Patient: sex M, age 60
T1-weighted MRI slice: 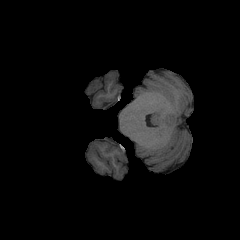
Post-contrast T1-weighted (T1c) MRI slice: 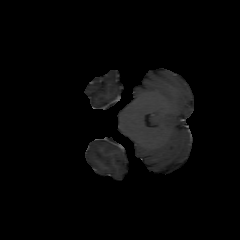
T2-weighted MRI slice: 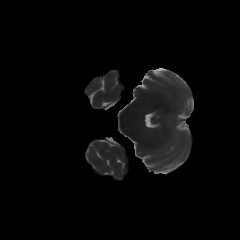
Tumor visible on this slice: no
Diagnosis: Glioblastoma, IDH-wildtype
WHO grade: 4